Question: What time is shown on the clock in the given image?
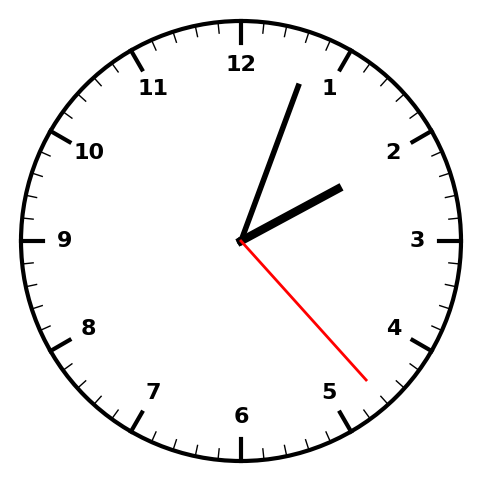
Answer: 02:03:23